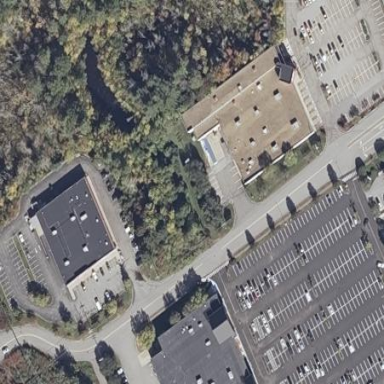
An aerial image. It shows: Retail building housing variety store.